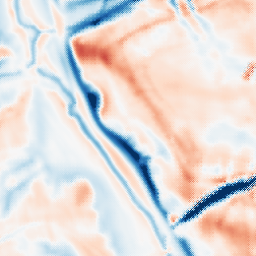
Category: multiscale
Decomposition family: dog
Decomposition parameters: sigma_low: 2
sigma_high: 10
Upsampling method: regularized
Upsampling parameters: scale: 4
lambda_reg: 0.1
Upsampling scale: 4